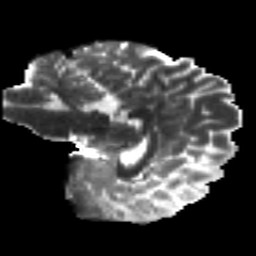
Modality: T2w
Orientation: sagittal
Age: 18
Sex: male
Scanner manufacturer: siemens
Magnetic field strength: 3 T
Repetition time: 8.8 s
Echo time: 0.085 s